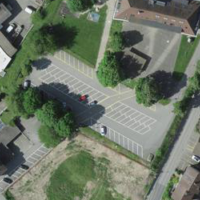
EUNIS habitat code: 54
Species observed at this site:
Certhia brachydactyla
Corvus corone
Larus michahellis
Parus major
Sturnus vulgaris
Milvus milvus
Garrulus glandarius
Fringilla coelebs
Ciconia ciconia
Buteo buteo
Anthus pratensis
Motacilla alba